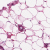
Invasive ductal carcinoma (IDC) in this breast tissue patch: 0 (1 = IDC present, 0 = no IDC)